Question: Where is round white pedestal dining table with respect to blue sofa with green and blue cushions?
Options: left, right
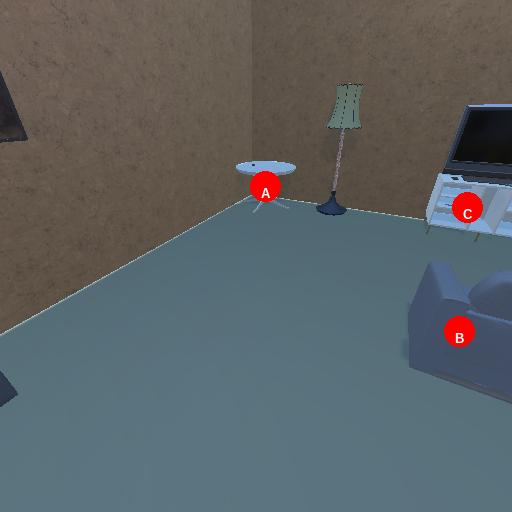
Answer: left